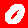
Digit: 0